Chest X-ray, PA view. Patient: 53 years old, sex F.
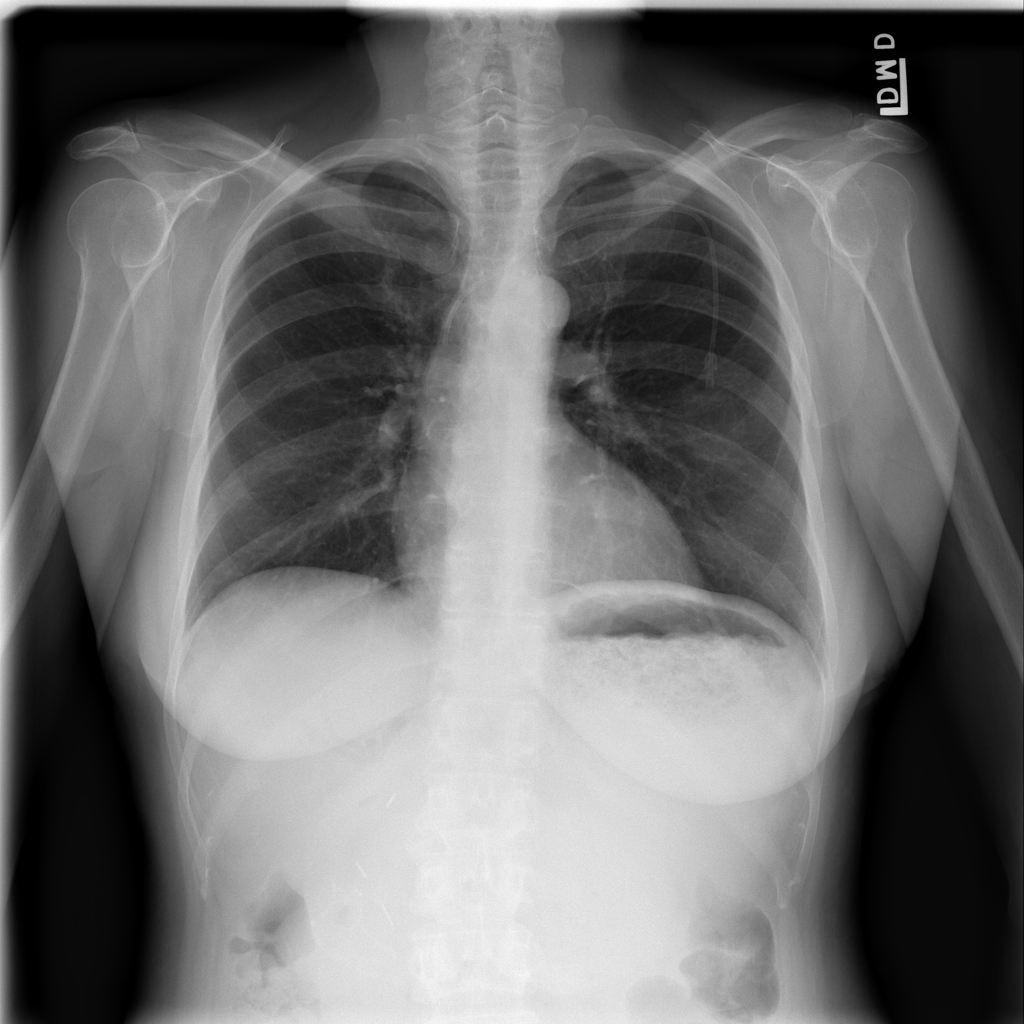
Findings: No Finding